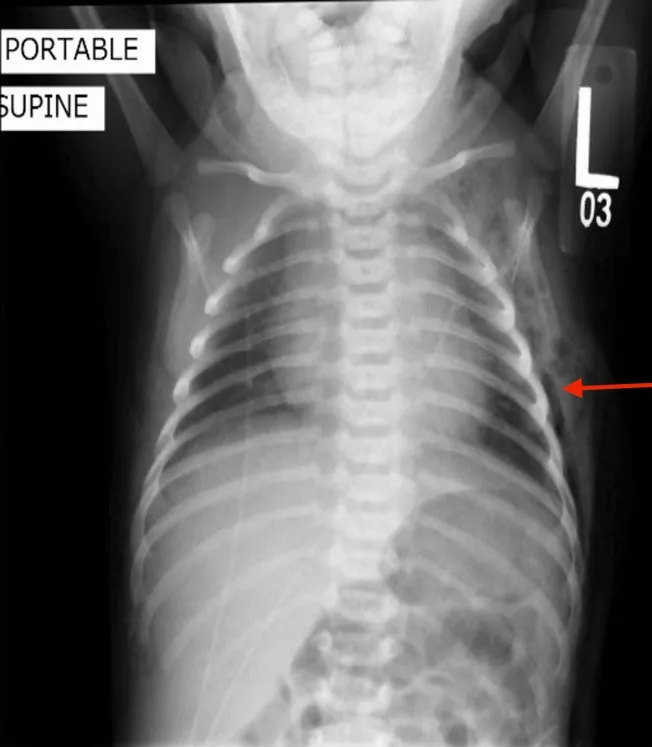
Chest X-ray on the sixth day of life showing resolution of pneumothoraces bilaterally with continued presence of left-sided subcutaneous emphysema (red arrow).
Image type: radiology (x_ray)